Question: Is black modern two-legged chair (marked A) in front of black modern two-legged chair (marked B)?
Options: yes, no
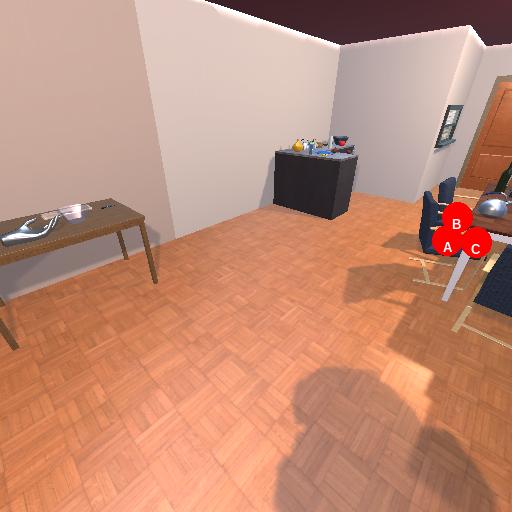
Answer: yes